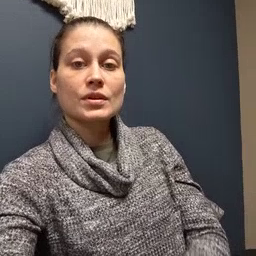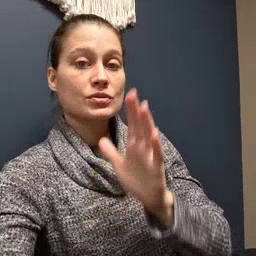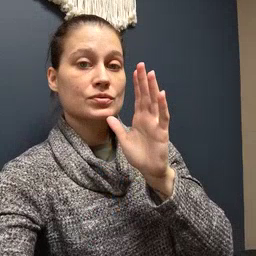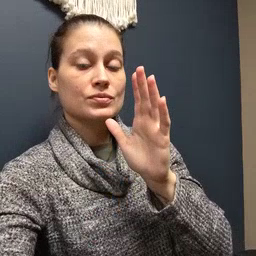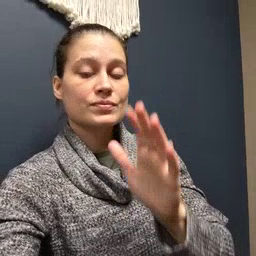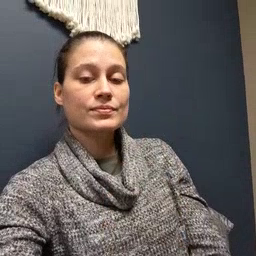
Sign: grandpa